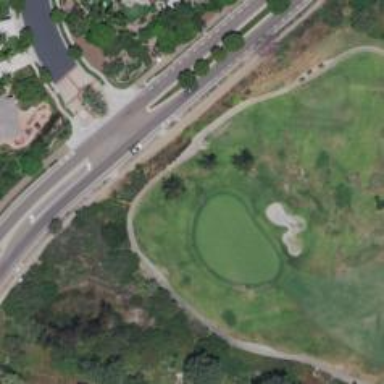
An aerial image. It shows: Golf hole.